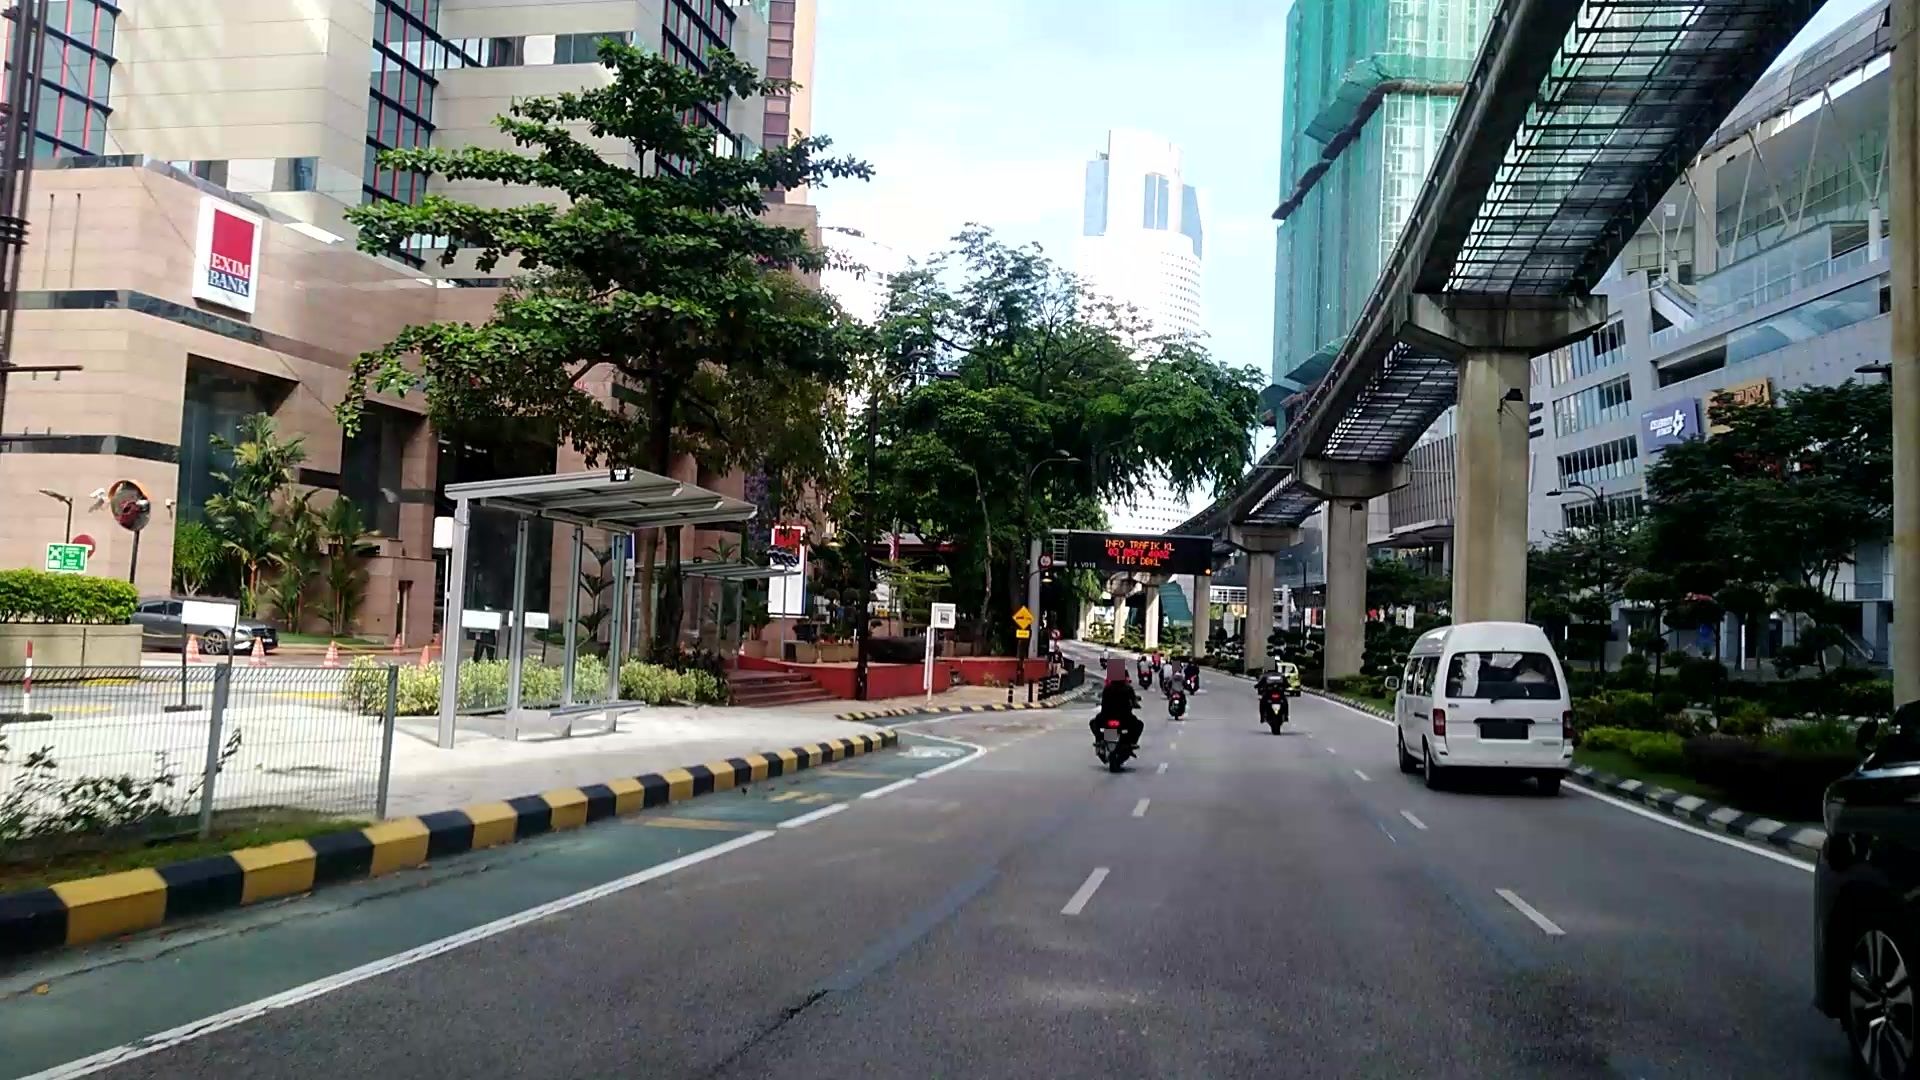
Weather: clear
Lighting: day
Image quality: good
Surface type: driving surface
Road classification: secondary
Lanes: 3
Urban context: urban centre
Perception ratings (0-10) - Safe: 9.05, Lively: 9.1, Beautiful: 3.35, Boring: 2.79, Depressing: 2.62, Wealthy: 6.44